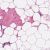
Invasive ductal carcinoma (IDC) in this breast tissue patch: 0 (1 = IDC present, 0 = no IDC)